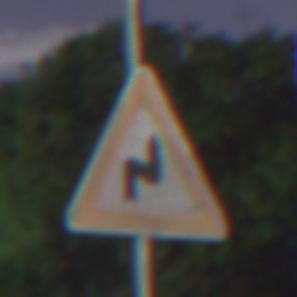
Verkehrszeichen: DoppelkurveRechts
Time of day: Night
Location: Outdoor (Suburban)
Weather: PartlyCloudy
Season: NotSpecified
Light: Artificial